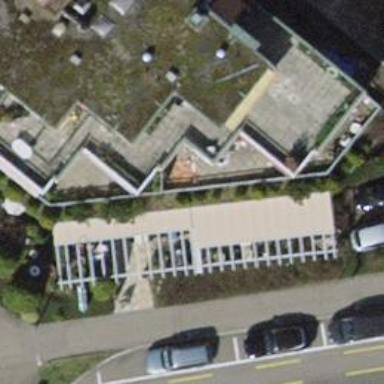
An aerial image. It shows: Restaurant.